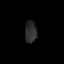
Tissue: lung
Cell type: Fibroblasts
Senescence score: 0.1539
Nuclear area (px): 248
Mean DAPI intensity: 45.246